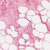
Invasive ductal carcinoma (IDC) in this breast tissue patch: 0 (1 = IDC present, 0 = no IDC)